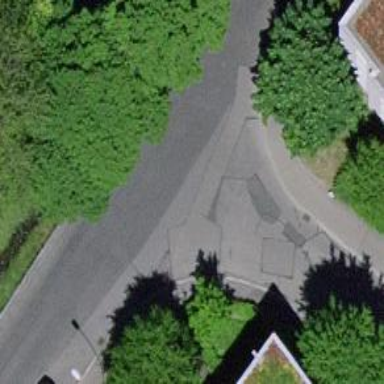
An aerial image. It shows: Residential road with asphalt surface and separate sidewalk.